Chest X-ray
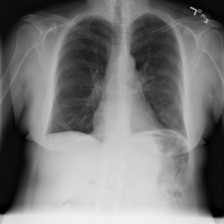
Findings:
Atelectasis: negative
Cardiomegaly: negative
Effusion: negative
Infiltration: negative
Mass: negative
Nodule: negative
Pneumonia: negative
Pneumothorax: negative
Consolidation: negative
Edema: negative
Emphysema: negative
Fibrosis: negative
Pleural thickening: negative
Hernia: negative